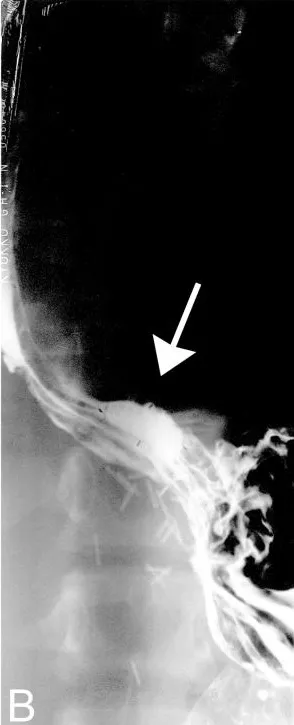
Barium swallow in a patient with cystic fibrosis following right pneumonectomy. A - The study demonstrates deviation of esophagus to the right side, and a relatively horizontal lower esophageal segment proximal to the gastro-esophageal junction.
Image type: radiology (x_ray)